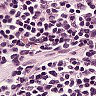
Metastatic tissue present: no